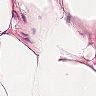
Metastatic tissue present: no